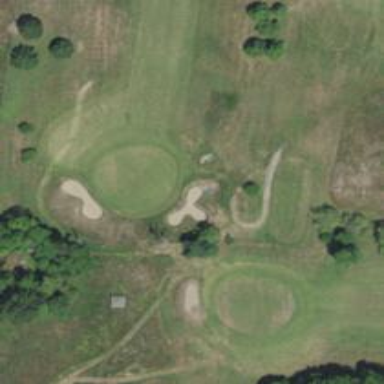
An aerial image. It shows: View of golf hole.